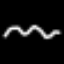
Label: squiggle